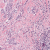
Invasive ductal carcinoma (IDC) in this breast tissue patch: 1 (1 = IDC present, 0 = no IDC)